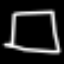
Label: square